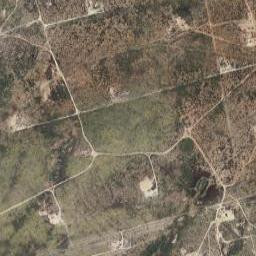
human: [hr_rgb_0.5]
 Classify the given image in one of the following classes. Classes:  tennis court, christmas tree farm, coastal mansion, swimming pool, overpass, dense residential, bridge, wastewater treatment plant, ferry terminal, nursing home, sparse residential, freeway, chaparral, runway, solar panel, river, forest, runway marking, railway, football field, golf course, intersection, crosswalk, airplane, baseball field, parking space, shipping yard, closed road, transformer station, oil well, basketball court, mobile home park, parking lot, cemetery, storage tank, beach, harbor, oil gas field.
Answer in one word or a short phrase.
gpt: oil gas field